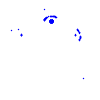
Particle: pion